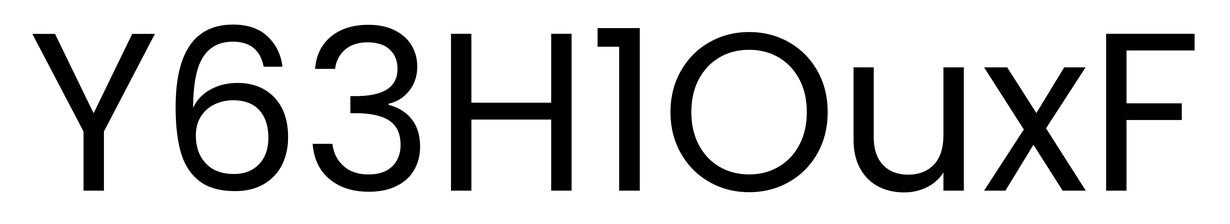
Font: Poppins-Regular